Field crop: maize
Growth stage: 2
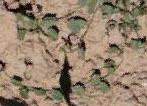
Species: convolvulus